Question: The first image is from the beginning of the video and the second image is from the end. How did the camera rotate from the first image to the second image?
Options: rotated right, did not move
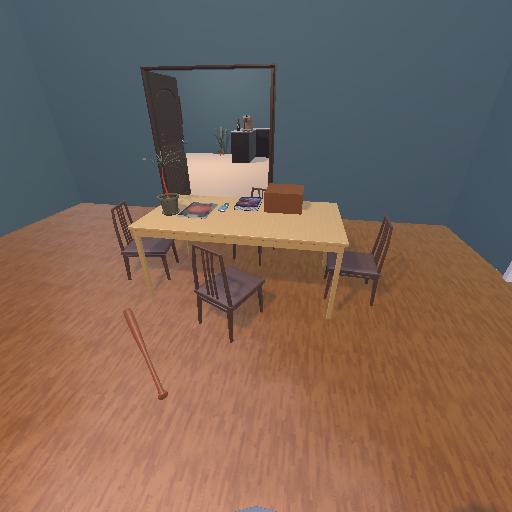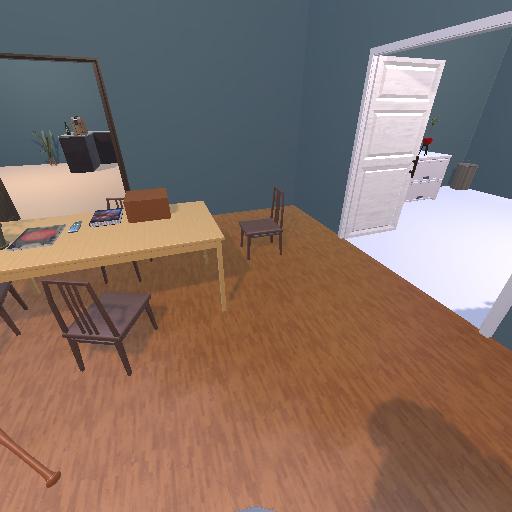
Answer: rotated right